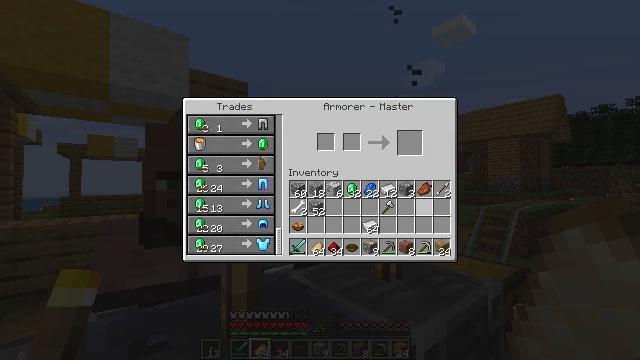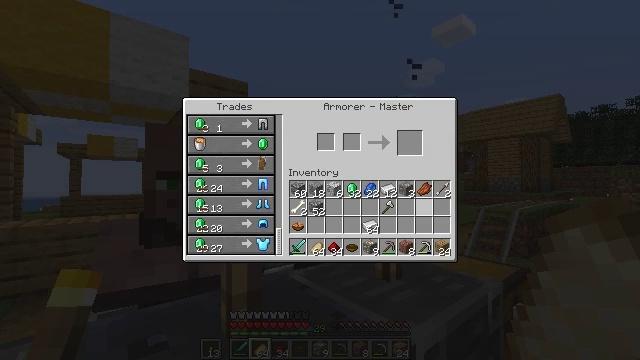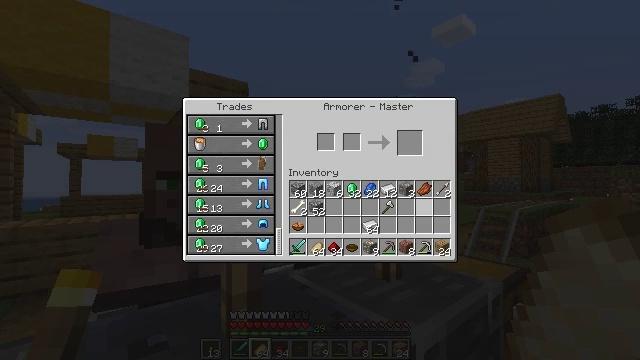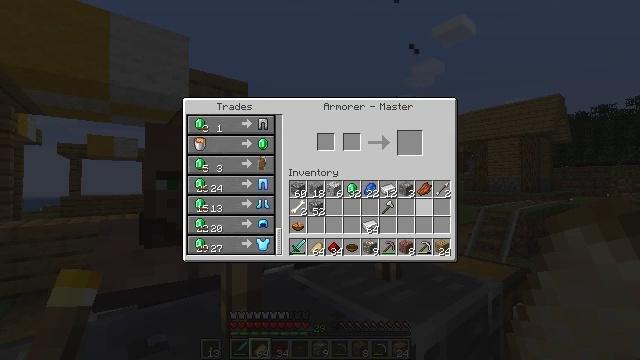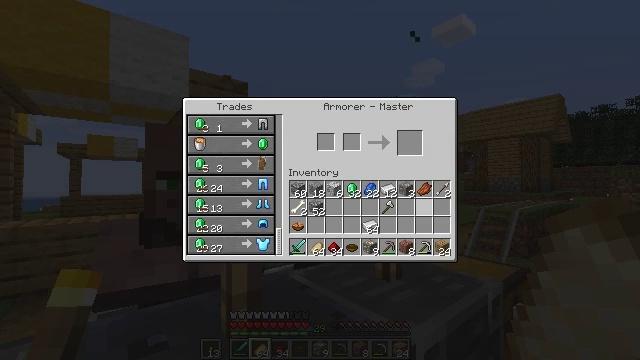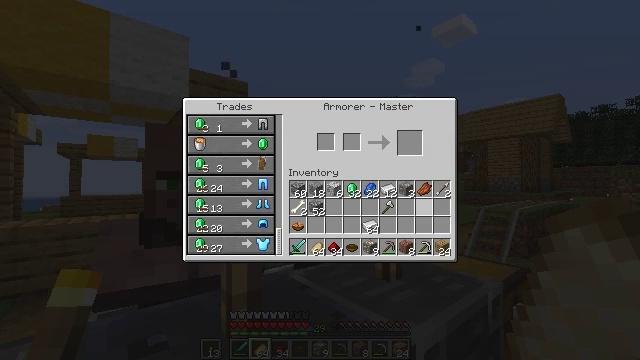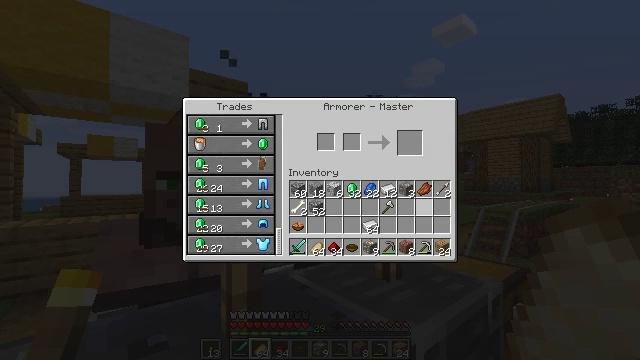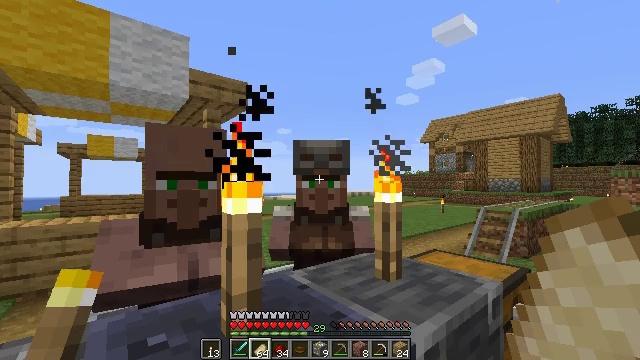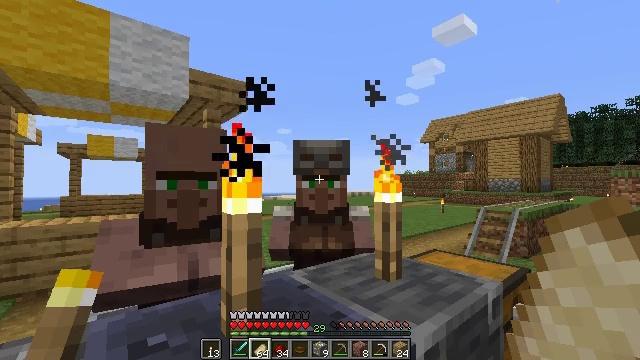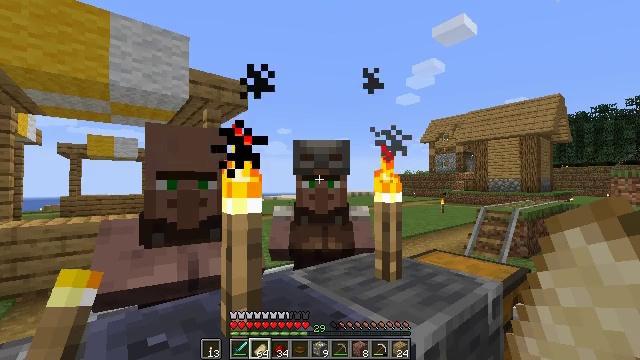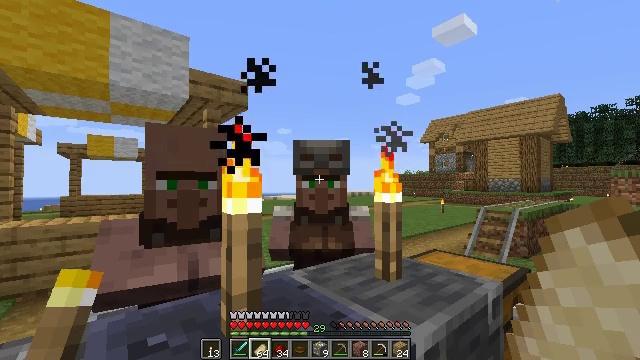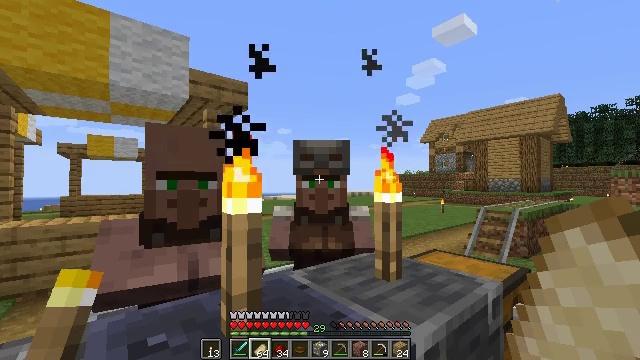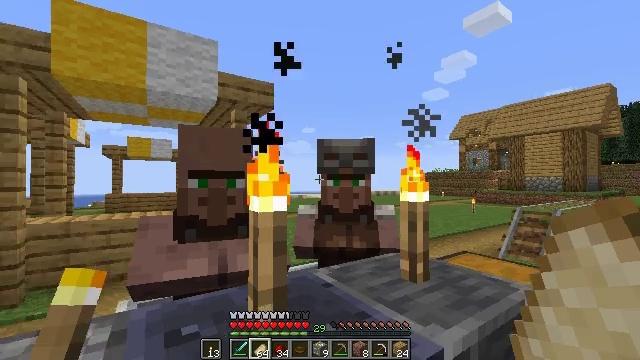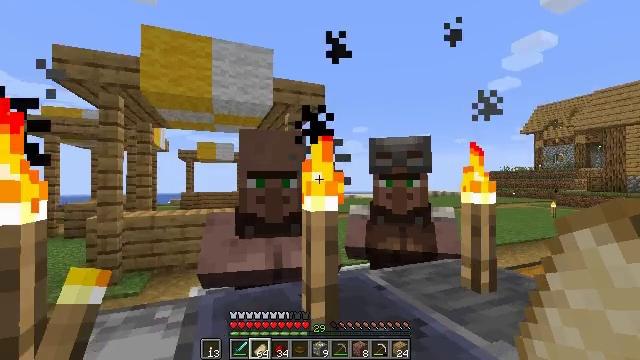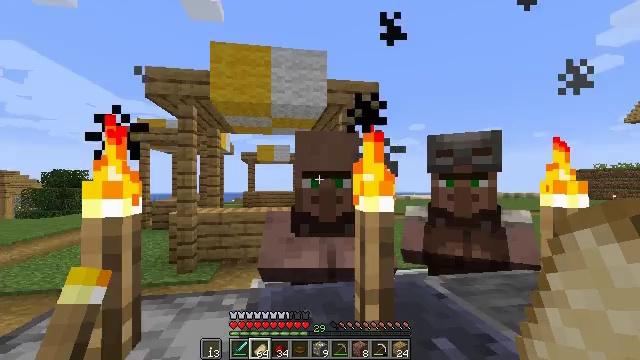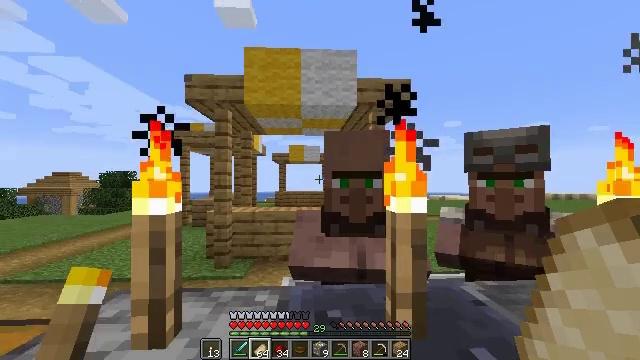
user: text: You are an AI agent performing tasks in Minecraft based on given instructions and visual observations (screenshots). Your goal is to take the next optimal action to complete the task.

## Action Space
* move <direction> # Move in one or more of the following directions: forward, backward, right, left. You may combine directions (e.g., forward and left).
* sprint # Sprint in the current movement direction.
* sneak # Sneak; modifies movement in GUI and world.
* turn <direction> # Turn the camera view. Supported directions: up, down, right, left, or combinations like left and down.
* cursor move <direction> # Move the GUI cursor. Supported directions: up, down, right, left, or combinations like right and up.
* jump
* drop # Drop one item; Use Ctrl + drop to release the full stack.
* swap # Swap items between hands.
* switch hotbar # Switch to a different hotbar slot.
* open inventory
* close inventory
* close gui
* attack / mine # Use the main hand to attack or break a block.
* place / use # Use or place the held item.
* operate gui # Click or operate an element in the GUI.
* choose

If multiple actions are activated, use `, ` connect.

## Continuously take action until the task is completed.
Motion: motion action
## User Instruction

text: Create a diamond axe with diamonds and sticks.
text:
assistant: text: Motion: no_op
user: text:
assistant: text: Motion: no_op
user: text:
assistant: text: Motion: no_op
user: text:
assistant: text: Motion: no_op
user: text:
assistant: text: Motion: no_op
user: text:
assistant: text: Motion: no_op
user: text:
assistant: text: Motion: no_op
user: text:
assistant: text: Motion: close gui
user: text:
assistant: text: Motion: no_op
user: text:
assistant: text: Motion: no_op
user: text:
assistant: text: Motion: no_op
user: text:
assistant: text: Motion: turn left
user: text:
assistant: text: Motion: turn left
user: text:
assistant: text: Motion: turn left
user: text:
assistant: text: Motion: turn left
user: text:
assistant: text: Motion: turn left
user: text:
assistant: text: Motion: no_op
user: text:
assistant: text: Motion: no_op
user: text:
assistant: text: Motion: no_op
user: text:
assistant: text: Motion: no_op
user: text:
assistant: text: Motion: no_op
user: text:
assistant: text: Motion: turn right
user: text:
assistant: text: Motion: turn right
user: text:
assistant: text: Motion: no_op
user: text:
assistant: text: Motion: no_op
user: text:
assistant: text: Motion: use / place
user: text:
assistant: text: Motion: use / place
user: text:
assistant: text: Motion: use / place
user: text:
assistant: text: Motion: no_op
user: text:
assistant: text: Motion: no_op